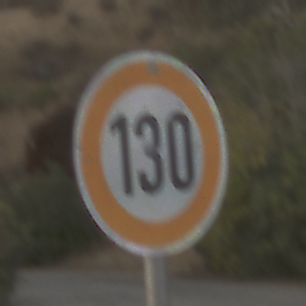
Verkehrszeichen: Geschwindigkeit130
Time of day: SunriseSunset
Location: Outdoor (RoadRail)
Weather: PartlyCloudy
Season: NotSpecified
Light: Natural